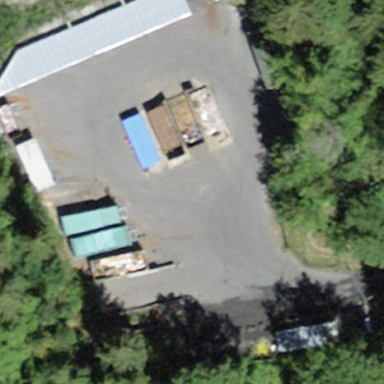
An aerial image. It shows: Recycling center for various types of waste.